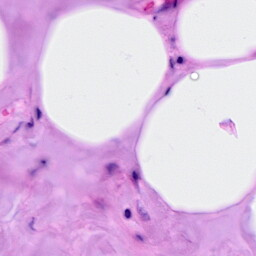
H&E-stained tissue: Breast